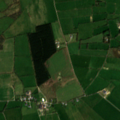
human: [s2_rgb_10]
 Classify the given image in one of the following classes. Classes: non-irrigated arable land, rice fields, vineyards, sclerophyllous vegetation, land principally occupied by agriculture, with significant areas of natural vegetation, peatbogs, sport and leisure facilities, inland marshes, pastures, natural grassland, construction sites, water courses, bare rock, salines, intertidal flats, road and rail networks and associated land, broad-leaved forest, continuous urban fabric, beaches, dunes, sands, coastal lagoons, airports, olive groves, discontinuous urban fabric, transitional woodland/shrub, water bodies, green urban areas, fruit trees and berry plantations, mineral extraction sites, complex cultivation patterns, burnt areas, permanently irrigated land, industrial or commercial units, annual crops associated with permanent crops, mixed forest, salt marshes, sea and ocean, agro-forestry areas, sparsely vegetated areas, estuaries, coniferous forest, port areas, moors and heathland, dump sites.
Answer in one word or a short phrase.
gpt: pastures, coniferous forest